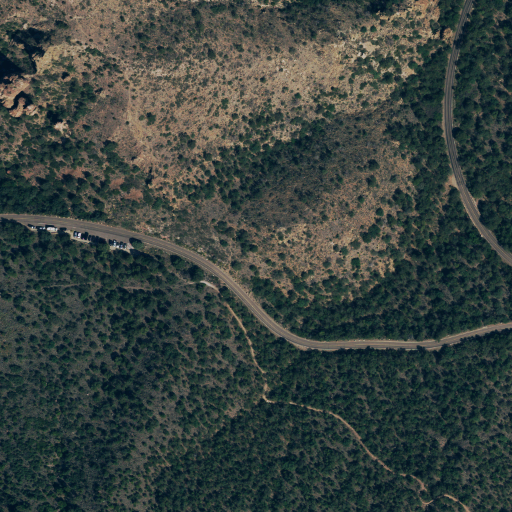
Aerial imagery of gap in Texas named Panther Pass containing evergreen forest, shrub, open development, low intensity development, medium intensity development, and grassland